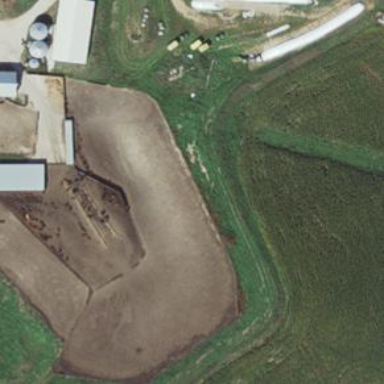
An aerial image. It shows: Farmyard area.